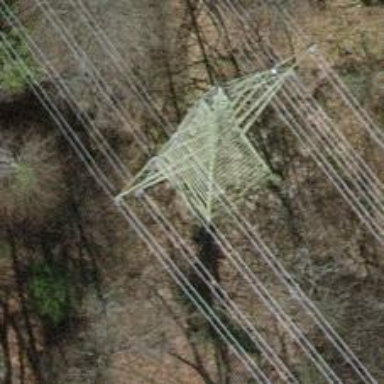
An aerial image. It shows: Lattice structure tower used for power transmission.